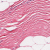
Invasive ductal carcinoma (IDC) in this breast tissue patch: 0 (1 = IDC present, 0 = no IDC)